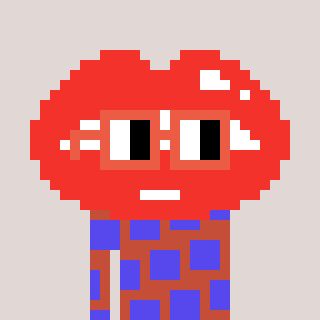
a pixel art character with square orange glasses, a lips-shaped head and a rust-colored body on a warm background